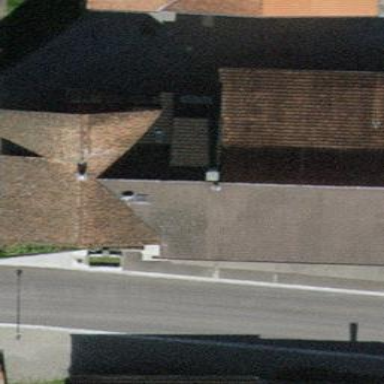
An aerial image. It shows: Part of building.